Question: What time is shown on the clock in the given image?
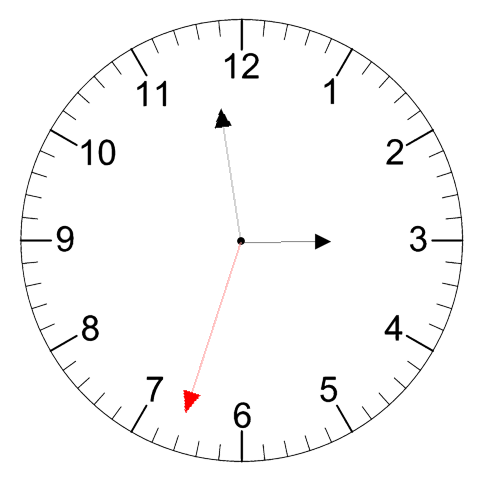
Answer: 02:58:33